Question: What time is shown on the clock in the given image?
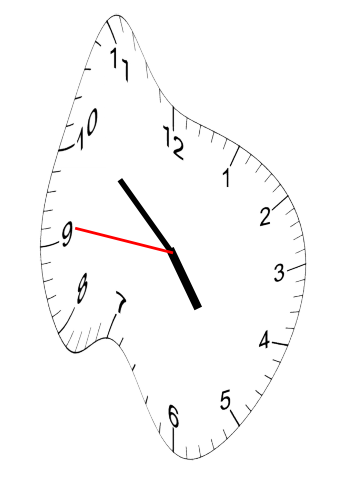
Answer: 04:51:46